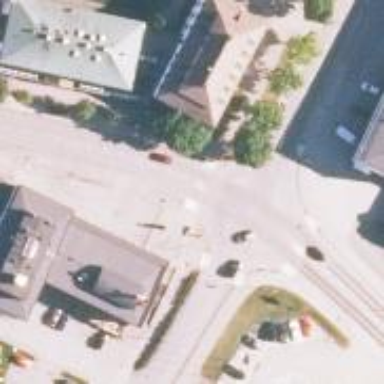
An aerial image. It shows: Junction.